【题型】解答题　【知识点】解析几何　【难度】medium
5-2 设 \(a\) 为实数，\(\Gamma_1\) 是以点 \(O(0,0)\) 为顶点，以点 \(F\left(0,\frac{1}{4}\right)\) 为焦点的抛物线，\(\Gamma_2\) 是以点 \(A(0,a)\) 为圆心、半径为 1 的圆位于 \(y\) 轴右侧且在直线 \(y = a\) 下方的部分。

\noindent
(1) 求 \(\Gamma_1\) 与 \(\Gamma_2\) 的方程；

\noindent
(2) 若直线 \(y = x + 2\) 被 \(\Gamma_1\) 所截得的线段的中点在 \(\Gamma_2\) 上，求 \(a\) 的值；

\noindent
(3) 是否存在 \(a\)，满足：\(\Gamma_2\) 在 \(\Gamma_1\) 的上方，且 \(\Gamma_2\) 有两条不同的切线被 \(\Gamma_1\) 所截得的线段长相等？若存在，求出 \(a\) 的取值范围；若不存在，请说明理由。
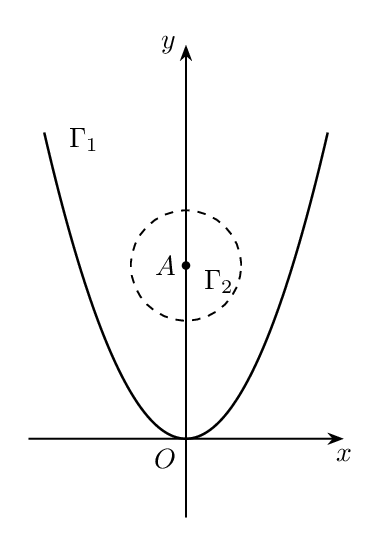
【解答】
\noindent
【详解】（1）设 \(\Gamma_1: x^2 = 2py\)，则 \(\frac{p}{2} = y_F = \frac{1}{4}\)，解得 \(p = \frac{1}{2}\)，故 \(\Gamma_1: x^2 = y\)，\\
依题意有 \(\Gamma_2: x^2 + (y - a)^2 = 1\ (x > 0, y < a)\)。

\noindent
（2）设 \(y = x + 2\) 被 \(\Gamma_1\) 所截得的线段为 \(DE\)，中点为 \(G\)，\\
联立 \(y = x + 2\) 和 \(\Gamma_1: x^2 = y\) 有 \(x^2 - x - 2 = 0\)，故
\[
\begin{cases}
x_D + x_E = 1 \\
x_D x_E = -2
\end{cases},\ x_G = \frac{x_D + x_E}{2} = \frac{1}{2},
\]
故 \(y_G = x_G + 2 = \frac{5}{2}\)，\(G\left(\frac{1}{2},\frac{5}{2}\right)\) 代入 \(\Gamma_2: x^2 + (y - a)^2 = 1\ (x > 0, y < a)\) 得：\\
\(\frac{1}{4} + \left(\frac{5}{2} - a\right)^2 = 1\ \left(\frac{5}{2} < a\right)\)，解得 \(a = \frac{5 + \sqrt{3}}{2}\)。

\noindent
（3）如图，\(\Gamma_2\) 在 \(\Gamma_1\) 的上方时，抛物线和圆无交点，联立 \(x^2 = y\) 和 \(x^2 + (y - a)^2 = 1\) 有\\
\(y^2 + (1 - 2a)y + a^2 - 1 = 0\) 且 \(\Delta = (1 - 2a)^2 - 4(a^2 - 1) < 0\)，解得 \(a > \frac{5}{4}\)。\\
显然，\(\Gamma_2\) 切线斜率存在，设切线方程为 \(y = kx + b\)，\\
由 \(\Gamma_2\) 为四分之一圆可知 \(b < a, 0 < k\)，\\
又圆心到切线的距离等于半径：\(\frac{|a - b|}{\sqrt{1 + k^2}} = 1\)，故 \(b = a - \sqrt{1 + k^2}\)，\\
切线方程为 \(y = kx + a - \sqrt{1 + k^2}\)，与 \(x^2 = y\) 联立得 \(x^2 - kx - a + \sqrt{1 + k^2} = 0\)，\\
设 \(\Gamma_2\) 被 \(\Gamma_1\) 所截得的线段为 \(HK\)，则 \(|x_H - x_K| = \sqrt{k^2 + 4a - 4\sqrt{1 + k^2}}\)，\\
\[
|HK| = \sqrt{1 + k^2}|x_H - x_K| = \sqrt{1 + k^2} \cdot \sqrt{k^2 + 4a - 4\sqrt{1 + k^2}},
\]
\noindent
记 \(t = \sqrt{1 + k^2}\)，则 \(t > 1\)，\(|HK| = t\sqrt{t^2 - 1 + 4a - 4t} = \sqrt{t^4 - 4t^3 + (4a - 1)t^2}\)，\\
记 \(f(t) = t^4 - 4t^3 + (4a - 1)t^2\)，\(t > 1\)，则 \(f(1) = 4a - 5 > 0\)，\(\lim_{t \to +\infty} f(t) \to +\infty\)，\\
依题意有：对给定的 \(a\)，\(\exists d = |HK|\) 使得 \(f(t)\) 和 \(y = d^2\) 有两个交点，\\
由 \(f'(t) = 4t^3 - 12t^2 + (8a - 2)t = 2t(2t^2 - 6t + 4a - 1)\) 知\\
\(\exists t > 1\) 使 \(2t^2 - 6t + 4a - 1 < 0\) 即可，\\
否则 \(f(t)\) 在 \((1, +\infty)\) 上单调，不存在 \(t_1 \neq t_2\) 使得 \(f(t_1) = f(t_2)\)，\\
而 \(t_1 + t_2 = -\frac{-6}{2} = 3 > 2\)，故只需 \(\Delta = (-6)^2 - 4 \times 2(4a - 1) > 0\)，\\
解得 \(a < \frac{11}{8}\)，\\
综上所述：\(\frac{5}{4} < a < \frac{11}{8}\)。

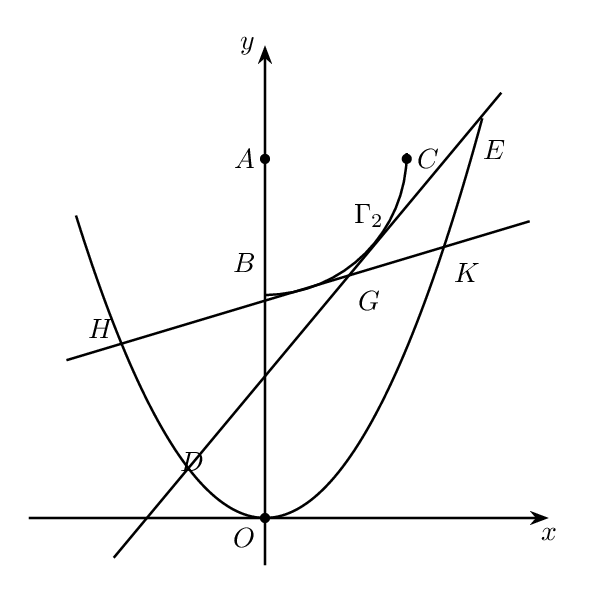